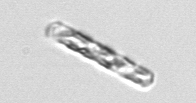
Label: Dactyliosolen_fragilissimus